Question: I'm trying to find the number of days between the initial visit and the return visit for customers in a restaurant, but I'm having some trouble doing so since the dates of the initial visit and the return visit are on separate rows. The data is sensitive, so I can't post it here, but it looks something like this:

If DATEDIFF isn't the best choice here, can someone suggest another function?
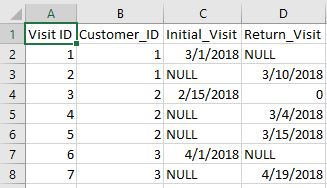
Answer: You can summarize the data using 'group by' . . . assuming one row of each type per customer (which is consistent with your sample data):
'''
select customer_id, min(initial_visit), max(return_visit)
from t
group by customer_id;
'''
Then you can calculate the difference. That depends on the database. Some support a special function. Some just use '-'. You should consult the documentation for the database you are using.